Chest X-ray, PA view. Patient: 21 years old, sex M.
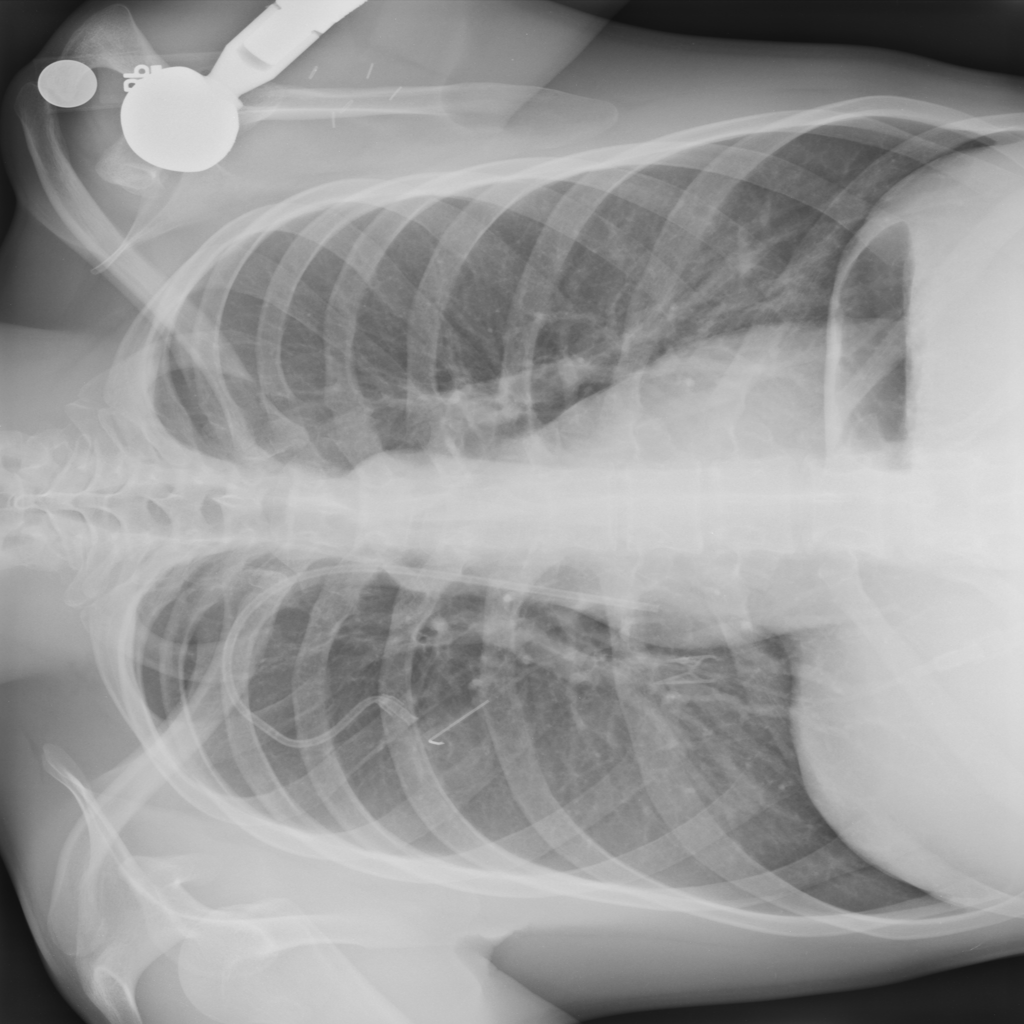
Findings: No Finding